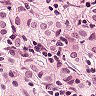
Metastatic tissue present: yes